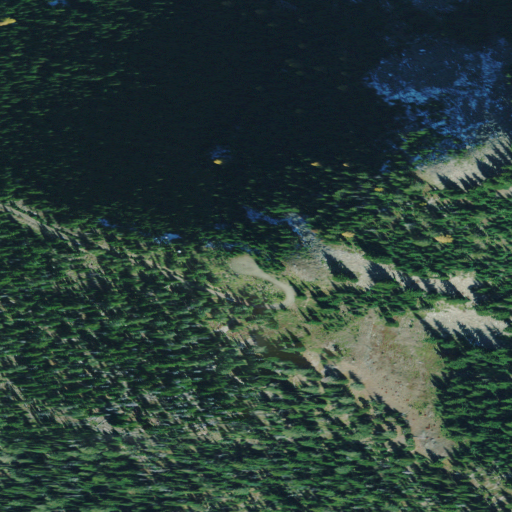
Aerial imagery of mountain in Montana named Driveway Peak containing evergreen forest and shrub